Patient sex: M
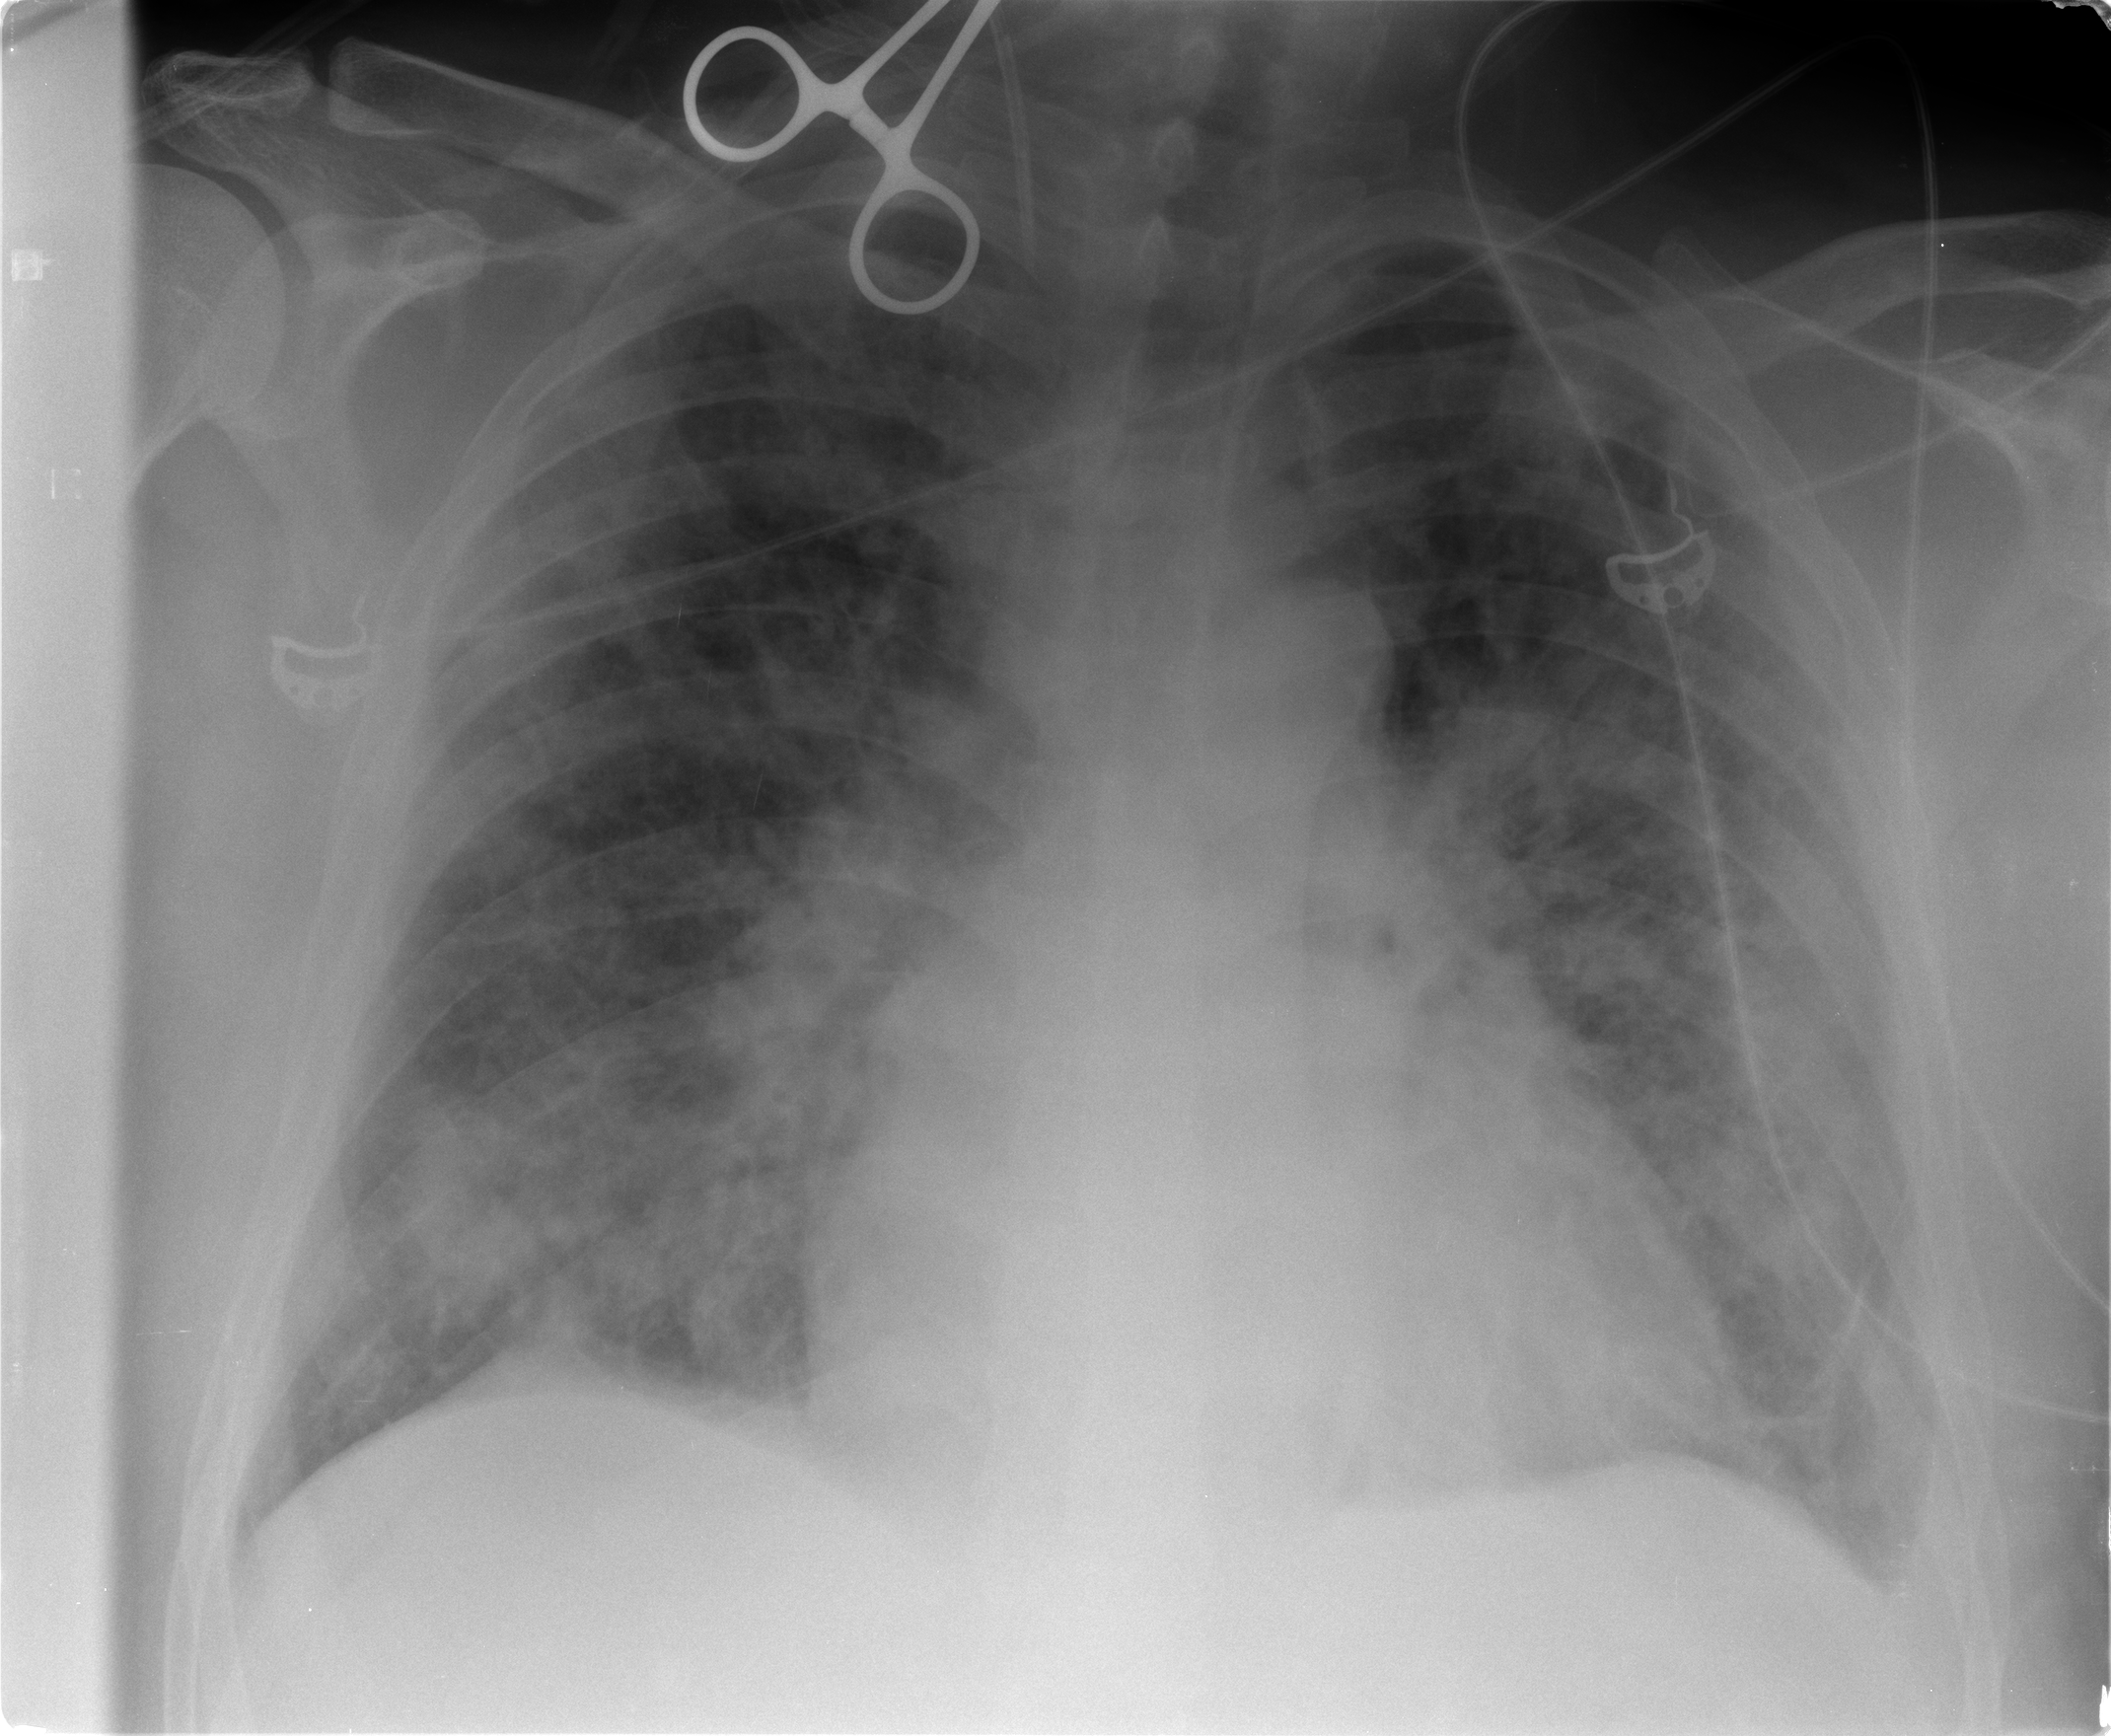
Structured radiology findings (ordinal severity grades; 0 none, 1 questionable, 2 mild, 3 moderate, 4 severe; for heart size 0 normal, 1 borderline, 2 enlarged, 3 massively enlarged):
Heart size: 2
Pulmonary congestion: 3
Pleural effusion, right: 2
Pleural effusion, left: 2
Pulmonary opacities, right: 3
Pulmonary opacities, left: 3
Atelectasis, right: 3
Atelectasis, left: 3